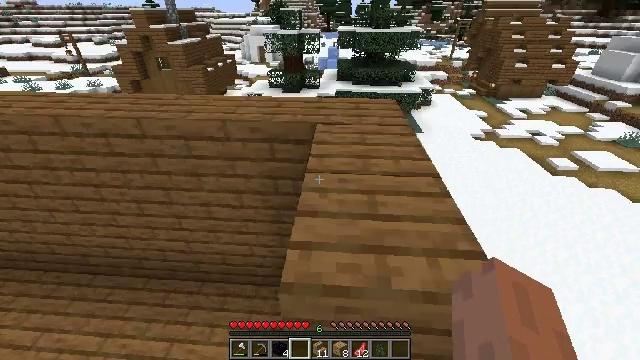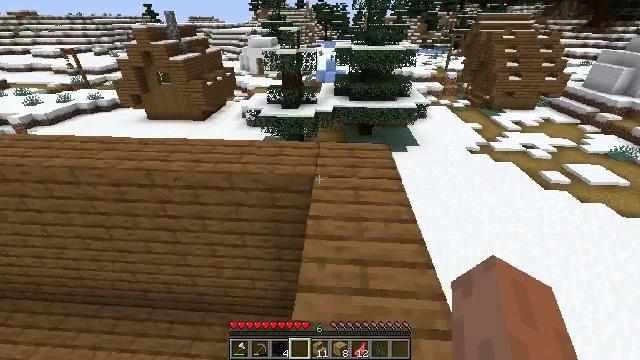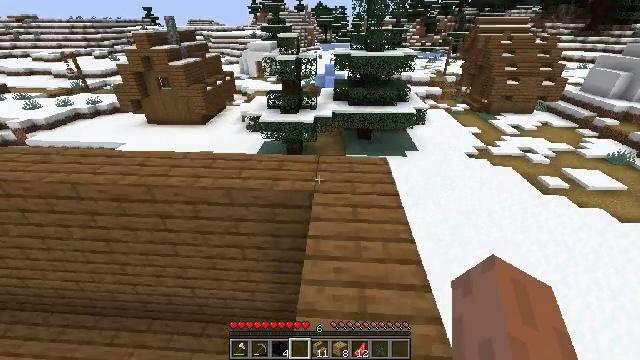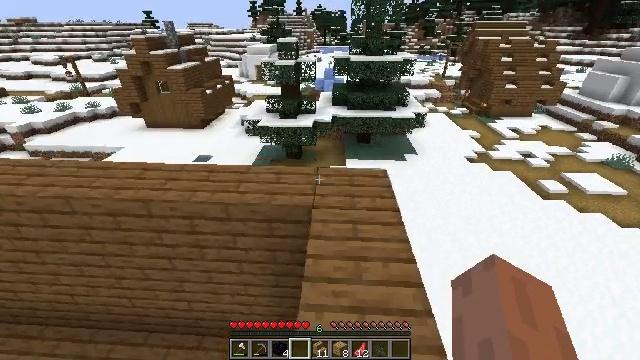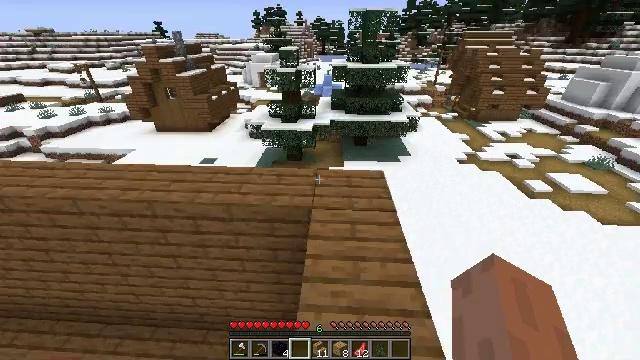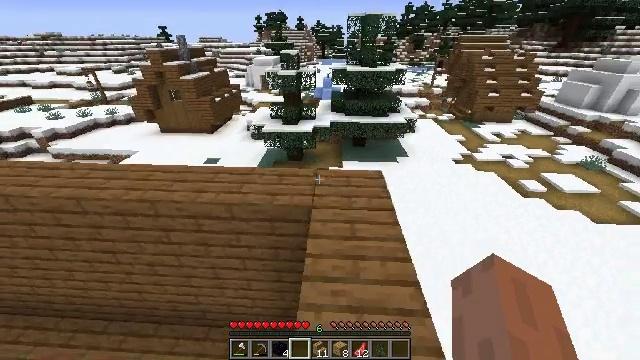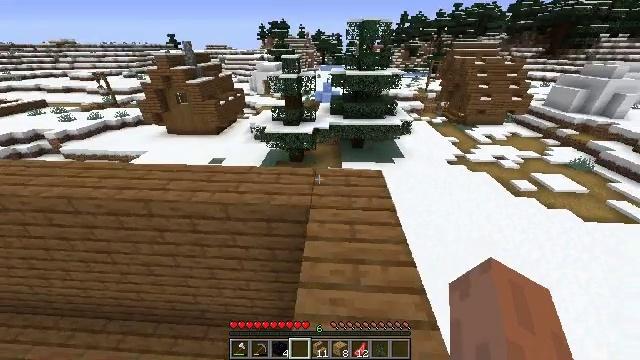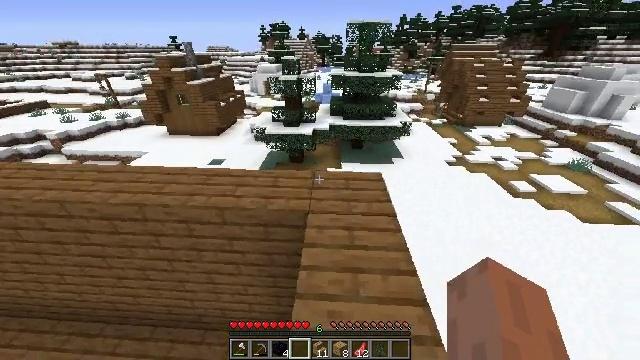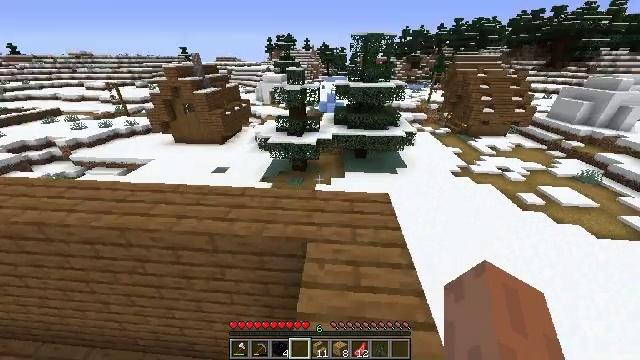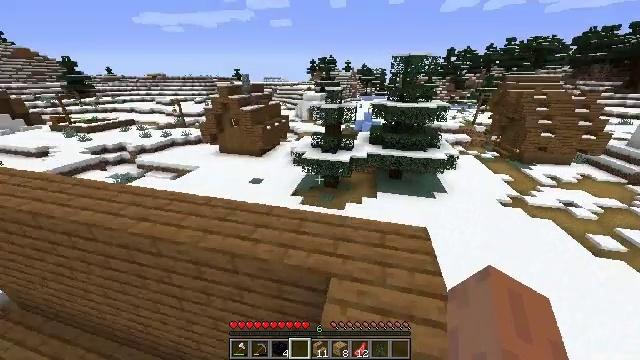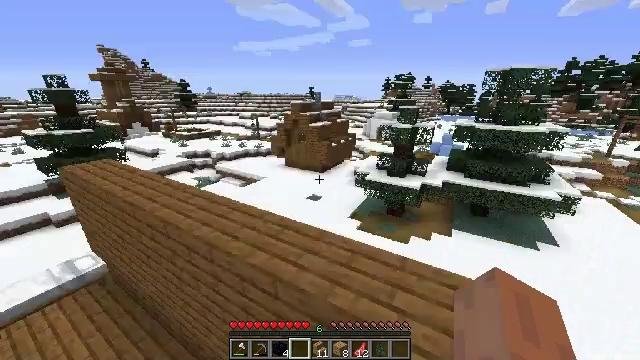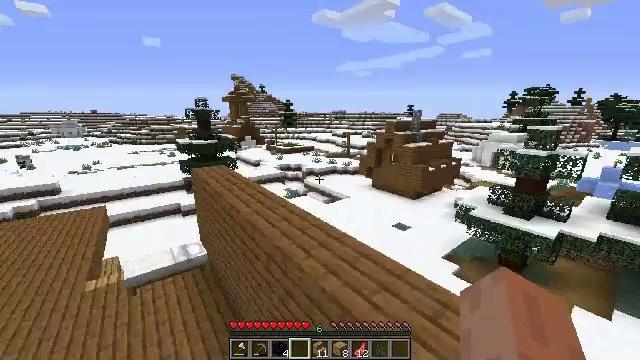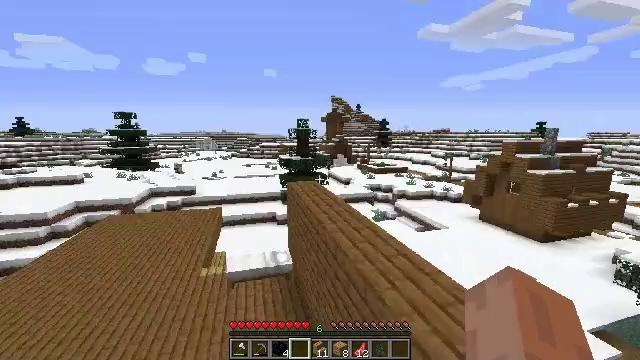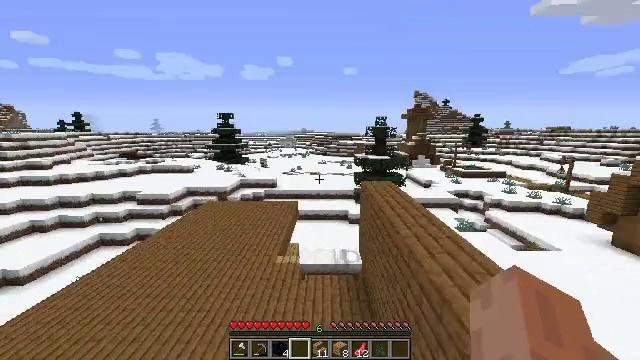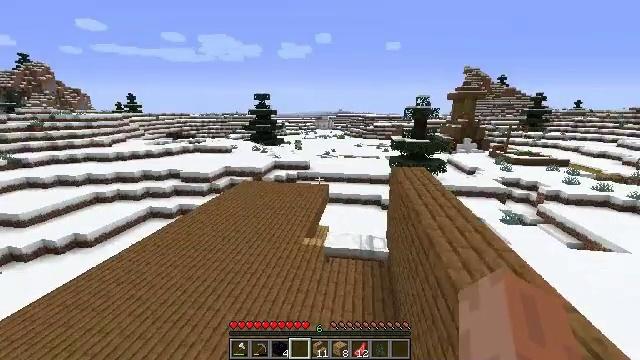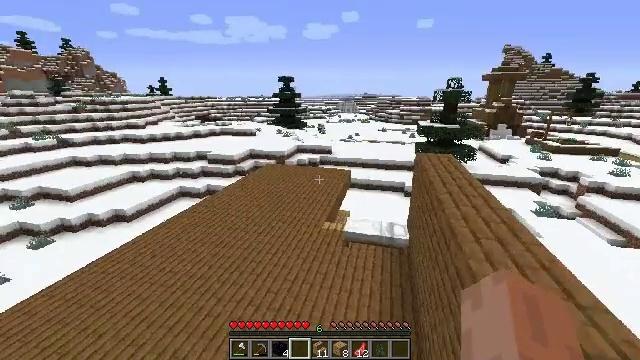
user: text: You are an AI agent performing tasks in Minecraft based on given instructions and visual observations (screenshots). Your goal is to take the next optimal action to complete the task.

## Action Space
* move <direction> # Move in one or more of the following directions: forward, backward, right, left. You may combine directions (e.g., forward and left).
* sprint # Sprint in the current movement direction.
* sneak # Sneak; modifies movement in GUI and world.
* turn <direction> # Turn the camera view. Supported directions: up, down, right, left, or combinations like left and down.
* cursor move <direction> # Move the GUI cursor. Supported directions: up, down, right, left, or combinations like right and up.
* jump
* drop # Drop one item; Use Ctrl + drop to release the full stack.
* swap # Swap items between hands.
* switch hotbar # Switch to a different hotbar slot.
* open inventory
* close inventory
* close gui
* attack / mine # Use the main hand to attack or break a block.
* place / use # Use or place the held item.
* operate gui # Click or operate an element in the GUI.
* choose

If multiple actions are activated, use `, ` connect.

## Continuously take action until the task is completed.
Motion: motion action
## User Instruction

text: Collect spruce planks from an old building.
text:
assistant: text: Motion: move forward, turn up, jump
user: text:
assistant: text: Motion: move forward, jump
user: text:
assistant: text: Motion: move forward, sprint, jump
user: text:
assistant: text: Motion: move forward, sprint
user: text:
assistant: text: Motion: move forward, sprint
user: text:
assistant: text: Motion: move forward, sprint
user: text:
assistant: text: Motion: move forward, sprint
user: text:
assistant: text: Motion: move forward, sprint, turn left and up
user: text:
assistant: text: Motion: turn left and up
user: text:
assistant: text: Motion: turn left and up
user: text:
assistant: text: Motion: turn left and up
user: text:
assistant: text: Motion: turn left and up
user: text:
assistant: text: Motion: move right, turn left
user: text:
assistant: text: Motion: move right, turn left and down
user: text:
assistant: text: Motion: move right, turn left and down
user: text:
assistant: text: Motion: move right, turn right
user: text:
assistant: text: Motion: no_op
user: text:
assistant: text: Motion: no_op
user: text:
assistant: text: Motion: turn right and down
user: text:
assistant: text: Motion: turn right and down
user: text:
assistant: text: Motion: no_op
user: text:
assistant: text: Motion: turn left and down
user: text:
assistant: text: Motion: turn left and down
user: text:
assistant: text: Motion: turn left and down
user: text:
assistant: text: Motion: turn up
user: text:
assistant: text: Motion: turn right and up, open inventory
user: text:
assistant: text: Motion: open inventory
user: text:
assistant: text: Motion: cursor move right, open inventory
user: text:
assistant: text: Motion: cursor move right
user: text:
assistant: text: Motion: cursor move right